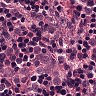
Metastatic tissue present: yes